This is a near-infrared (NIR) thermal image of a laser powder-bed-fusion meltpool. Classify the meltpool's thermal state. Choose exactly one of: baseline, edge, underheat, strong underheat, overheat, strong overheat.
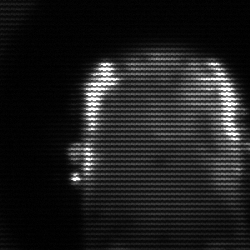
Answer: baseline